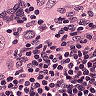
Metastatic tissue present: yes